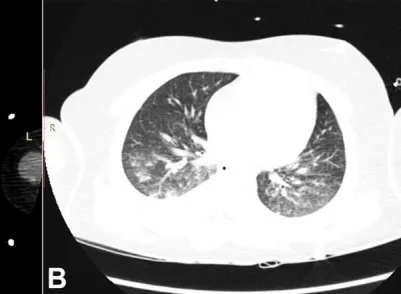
CT scan of the lungs shows peribronchial parenchymal consolidation and a small amount of fluid in both pleural cavities.
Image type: radiology (ct)